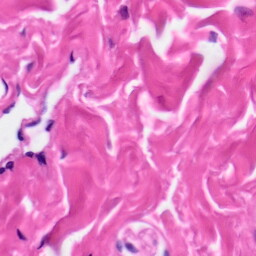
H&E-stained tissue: Skin